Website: walmart
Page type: account-selection
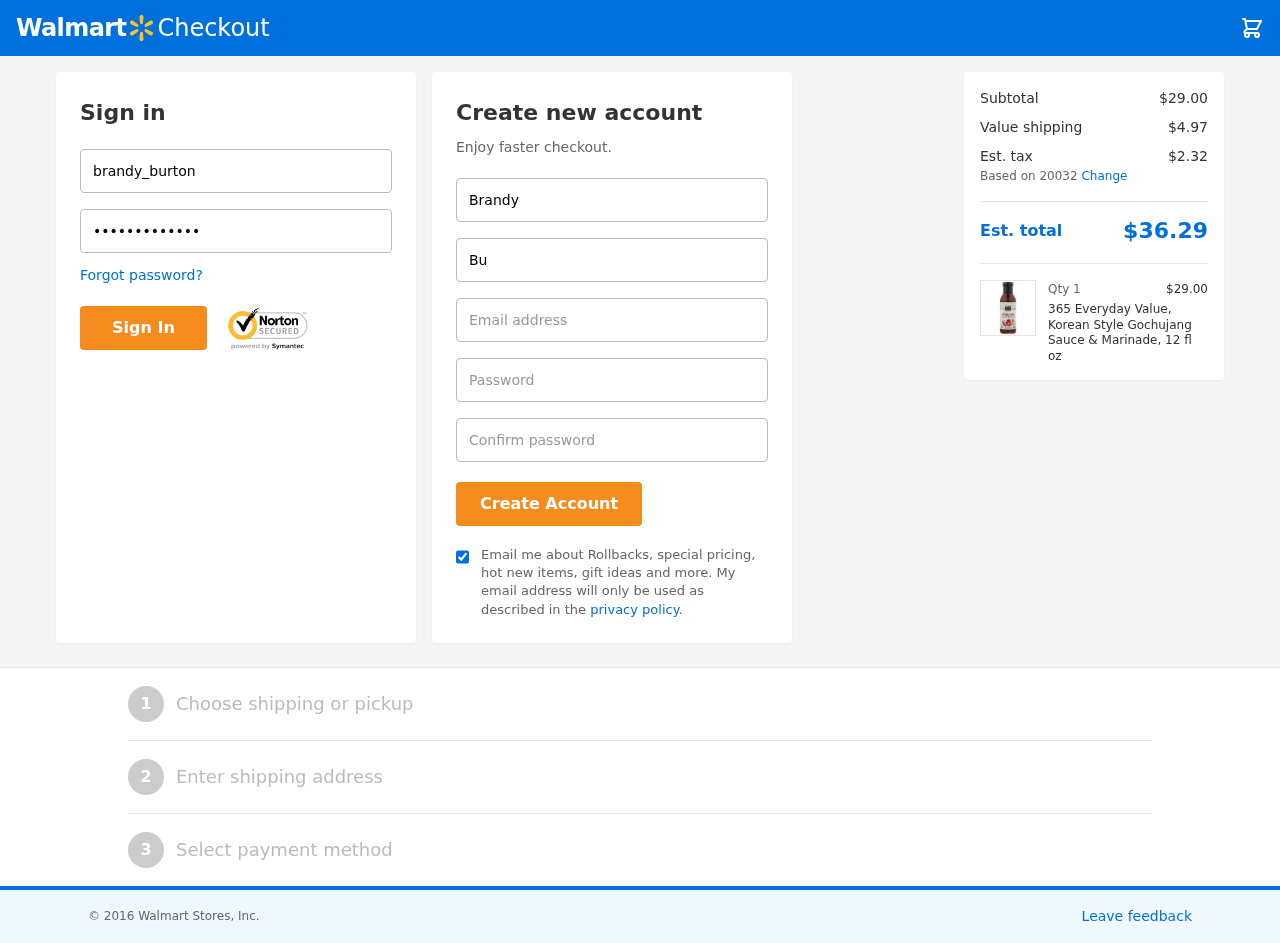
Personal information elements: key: PII_EMAIL
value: bburton@yahoo.com
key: PII_FIRSTNAME
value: Brandy
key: PII_LASTNAME
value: Burton
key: PII_LOGIN_USERNAME
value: brandy_burton
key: PII_POSTCODE
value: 20032
Product elements: key: PRODUCT1_NAME
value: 365 Everyday Value, Korean Style Gochujang Sauce & Marinade, 12 fl oz
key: PRODUCT1_PRICE
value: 29
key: PRODUCT1_QUANTITY
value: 1
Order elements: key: ORDER_SUBTOTAL
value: $29.00
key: ORDER_SHIPPING_COST
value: $4.97
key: ORDER_TAX
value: $2.32
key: ORDER_TOTAL
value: $36.29